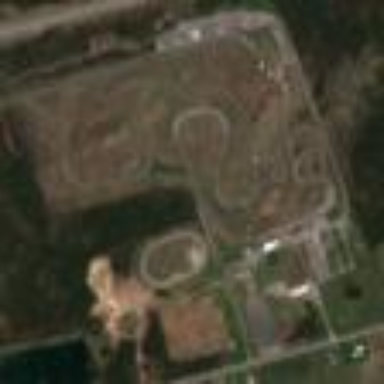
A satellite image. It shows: Motor sport raceway.